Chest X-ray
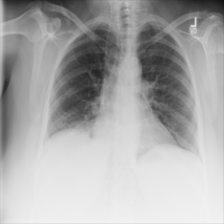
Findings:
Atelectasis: negative
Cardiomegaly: negative
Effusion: positive
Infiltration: negative
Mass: negative
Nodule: negative
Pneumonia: negative
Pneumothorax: negative
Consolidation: negative
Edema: negative
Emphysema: negative
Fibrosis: negative
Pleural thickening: negative
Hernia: negative